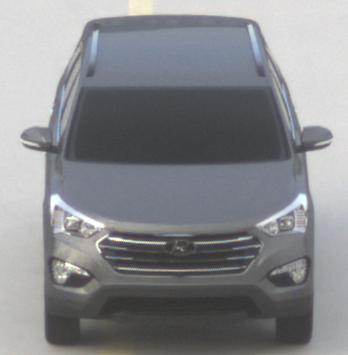
Make: Hyundai
Model: Santa Fe 2.4 GDI
Detailed model: Santa Fe (DM)
Model produced from: 2017/08
Model produced until: 2018/01
Doors: 5
Color: gray
Road condition: dry road
Daytime: morning or afternoon
Contrast: low contrast